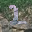
Label: 2